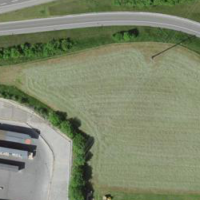
EUNIS habitat code: 57
Species observed at this site:
Rhamnus cathartica